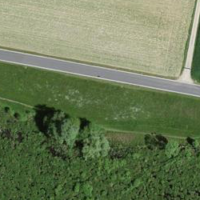
EUNIS habitat code: 52
Species observed at this site:
Cardamine pratensis